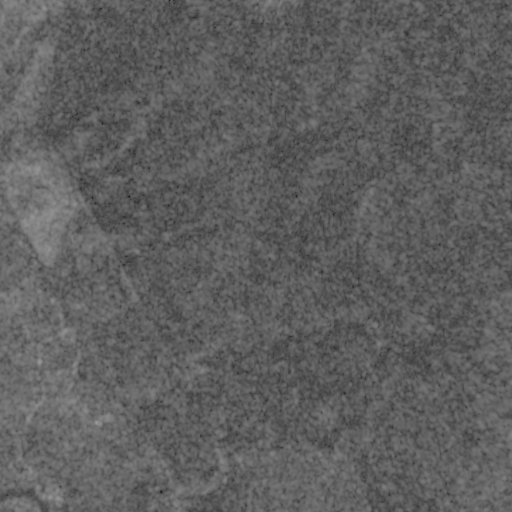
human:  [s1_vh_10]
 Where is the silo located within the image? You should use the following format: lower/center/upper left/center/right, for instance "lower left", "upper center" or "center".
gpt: The silo is located in the lower center of the image.
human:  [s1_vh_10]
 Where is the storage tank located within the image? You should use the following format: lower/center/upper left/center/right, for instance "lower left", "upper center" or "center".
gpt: The storage tank is located in the center left of the image.
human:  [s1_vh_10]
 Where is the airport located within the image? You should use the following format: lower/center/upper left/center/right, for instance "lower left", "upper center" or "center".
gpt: There is no airport in the image.

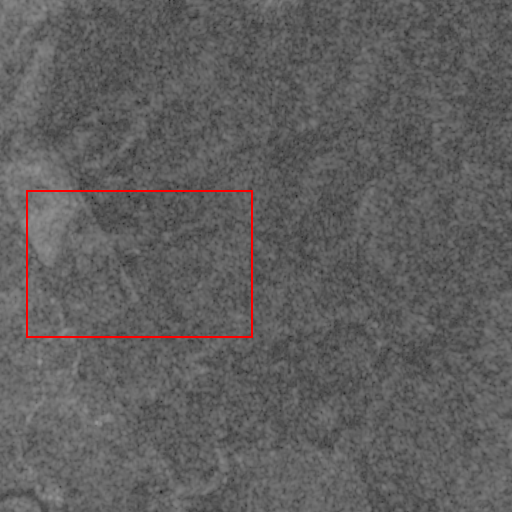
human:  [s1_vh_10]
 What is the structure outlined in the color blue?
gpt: There is no blue outline.
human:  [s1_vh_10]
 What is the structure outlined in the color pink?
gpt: There is no structure outlined in pink.